Interaction volume radius: 10 \u00c5
Interaction volume height: 25 \u00c5
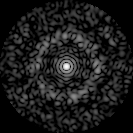
Disorder parameter: 0.8247